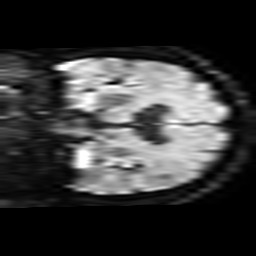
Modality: TRACE
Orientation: coronal
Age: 60
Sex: male
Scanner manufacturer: philips
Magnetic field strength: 3 T
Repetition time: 3.47 s
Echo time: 0.076 s